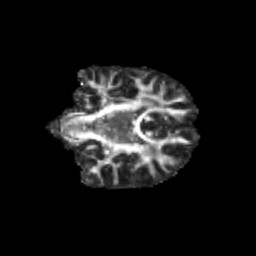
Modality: FA
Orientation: coronal
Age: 13
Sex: male
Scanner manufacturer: siemens
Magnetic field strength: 3 T
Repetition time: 3.8 s
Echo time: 0.07 s